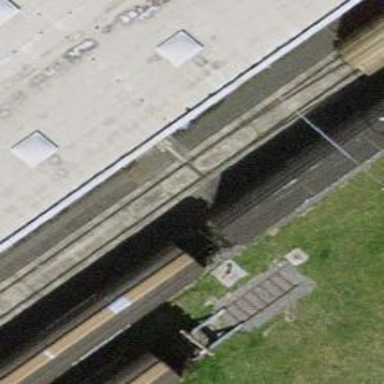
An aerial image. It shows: Single railway spur track.